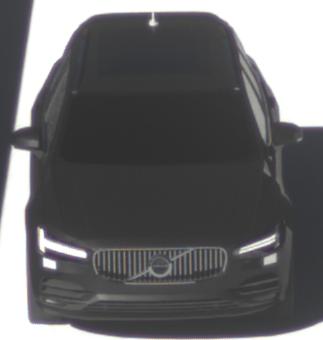
Make: Volvo
Model: V90
Detailed model: -
Model produced from: 2016
Model produced until: 2020
Doors: 5
Color: black
Road condition: dry road
Daytime: morning or afternoon
Contrast: high contrast